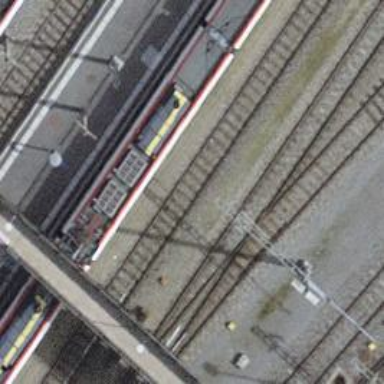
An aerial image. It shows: Rail siding with electrified tracks using contact line.